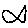
Label: fish